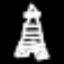
Label: The Eiffel Tower